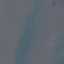
Land use / land cover: SeaLake